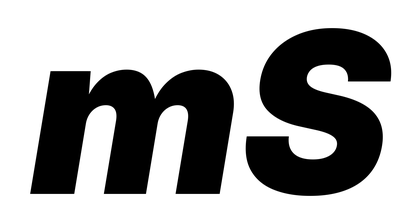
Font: Inter-Italic_Black_Italic